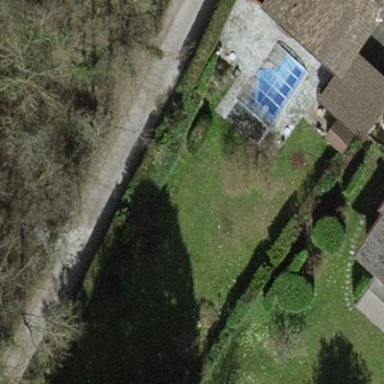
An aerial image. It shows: Garden enclosed by fence.